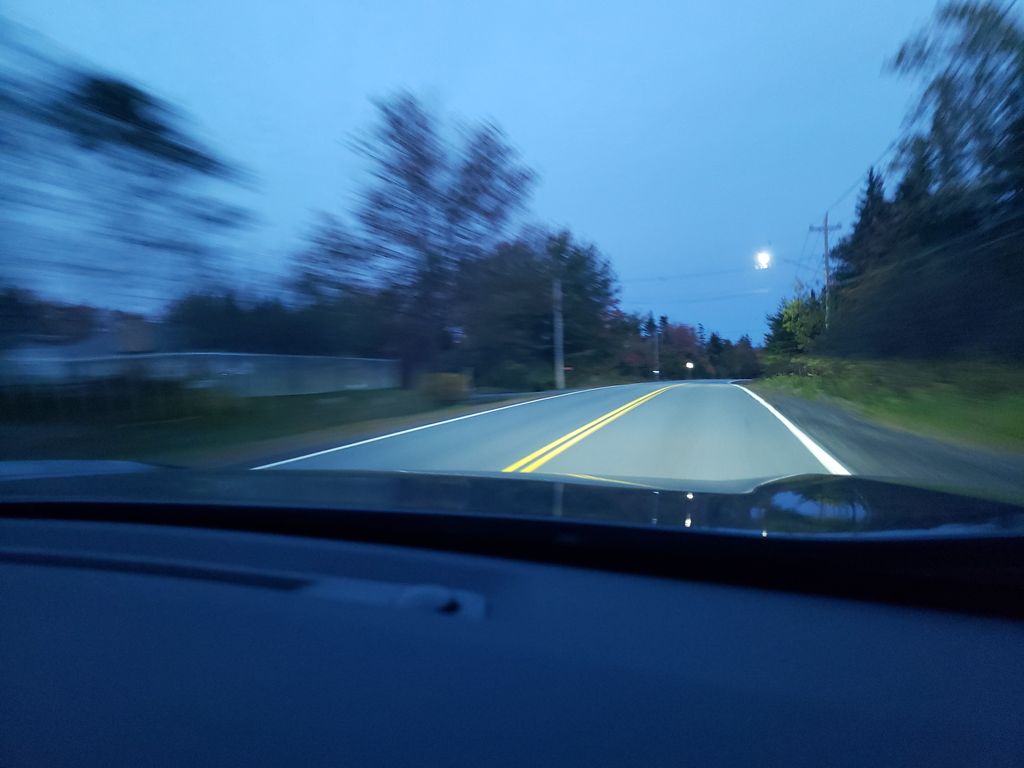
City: halifax